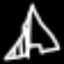
Label: The Eiffel Tower